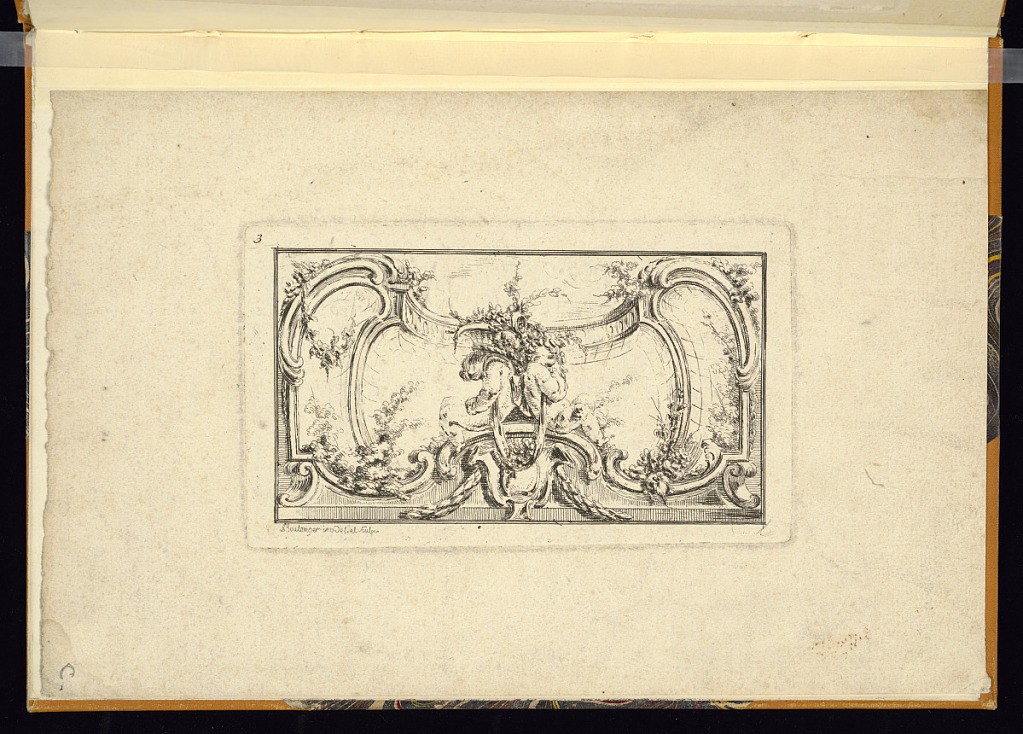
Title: Panel Design
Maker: Jean-François-Antoine Boulanger, French?, active mid 18th century
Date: mid- 18th century
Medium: Etching on paper
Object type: Print
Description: Design for an ornamental panel, possibly an overdoor panel featuring cartouches with treillage (trellis), c-scrolls, a balustrade, festoons of leaves, flowers, foliate branches, trees, and a basket of flowers supported between the backs of two putti. The plate is numbered and signed.